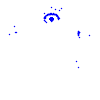
Particle: kaon